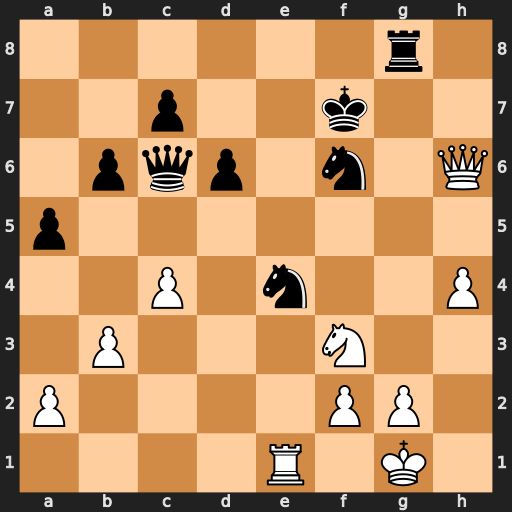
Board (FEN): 6r1/2p2k2/1pqp1n1Q/p7/2P1n2P/1P3N2/P4PP1/4R1K1
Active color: w
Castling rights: -
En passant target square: -
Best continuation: Ng5+ Nxg5 hxg5 Rg6 Qh4